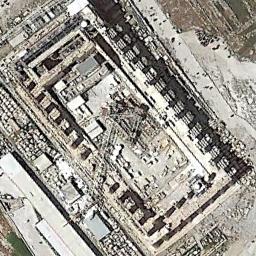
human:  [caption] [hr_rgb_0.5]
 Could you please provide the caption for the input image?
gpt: There are several buildings of different sizes beside the palace .

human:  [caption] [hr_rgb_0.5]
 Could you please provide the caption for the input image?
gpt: The roof of this palace is all white  There is a small garden in the middle of the palace .

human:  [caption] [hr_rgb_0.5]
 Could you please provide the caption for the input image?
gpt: The palace is on the wasteland .

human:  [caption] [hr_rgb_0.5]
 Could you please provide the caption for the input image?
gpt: The palace is on the bare land .

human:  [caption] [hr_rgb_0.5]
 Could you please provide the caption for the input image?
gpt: There are many rocks around the palace .